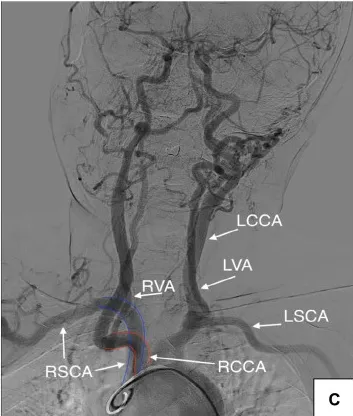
(A-C) Arch CTA and DSA showing the aberrant origin of the right subclavian artery and the right vertebral artery.
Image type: radiology (ct)